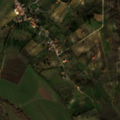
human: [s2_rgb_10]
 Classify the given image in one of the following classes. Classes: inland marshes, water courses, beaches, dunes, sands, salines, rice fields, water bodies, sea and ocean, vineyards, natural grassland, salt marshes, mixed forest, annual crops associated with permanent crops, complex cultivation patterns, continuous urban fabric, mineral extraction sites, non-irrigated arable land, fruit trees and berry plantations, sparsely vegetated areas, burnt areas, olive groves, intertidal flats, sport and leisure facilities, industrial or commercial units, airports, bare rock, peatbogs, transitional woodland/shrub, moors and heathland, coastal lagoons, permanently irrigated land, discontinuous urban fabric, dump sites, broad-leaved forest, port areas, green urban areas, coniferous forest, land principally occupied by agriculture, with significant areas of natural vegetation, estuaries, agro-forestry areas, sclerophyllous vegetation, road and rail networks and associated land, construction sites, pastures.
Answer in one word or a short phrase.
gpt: permanently irrigated land, annual crops associated with permanent crops, complex cultivation patterns, land principally occupied by agriculture, with significant areas of natural vegetation